Question: Contrary to this <URL>

I tried to embed the entire dygraph at the top of <URL> to no success - literally nothing happened. In another attempt I copy and pasted the dygraph HTML into the host HTML to an improved but still terrible outcome of having the graph overlap all content.
I can't seem to find an official way of embedding r dygraphs in HTML that isn't Shiny related or R Markup related or involves outputting CSV and re<URL>.
'''
dygraphs are awesome
'''
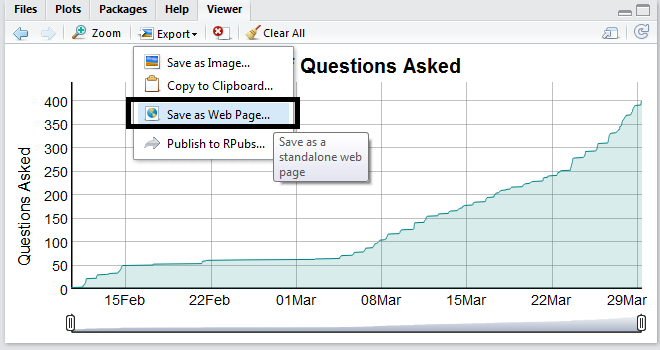
Answer: Because the dygraph is a standalone page, the easiest way to do what you want is to use an 'iframe': just set its 'src' attribute to point to the HTML saved from RStudio. Here's one that embeds the dygraph you made in your fiddle:
'''
<h1>Here's a nice dygraph.</h1>
<iframe src="https://jsfiddle.net/f1fLLjbk/embedded/result/" width="100%" height="300px" style="border: 0px;"/>
<h1>Here's some more content</h1>
'''
Try it: <URL>